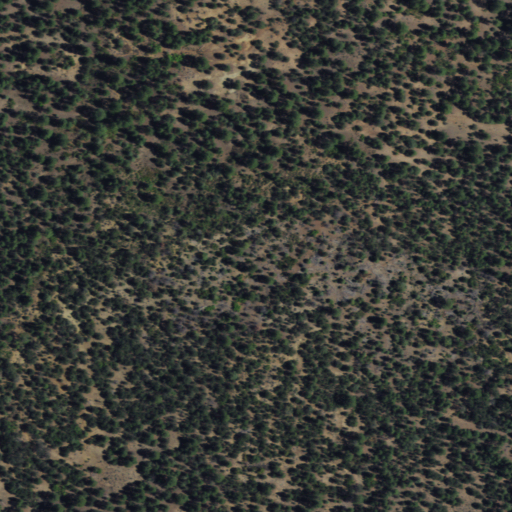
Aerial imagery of mountain in New Mexico named Chosa Mesa containing only evergreen forest